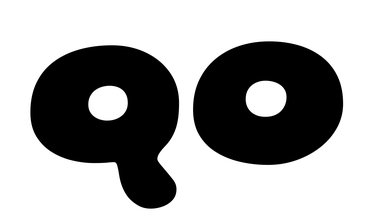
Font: Gluten_ExtraBold